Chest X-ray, AP view. Patient: 54 years old, sex M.
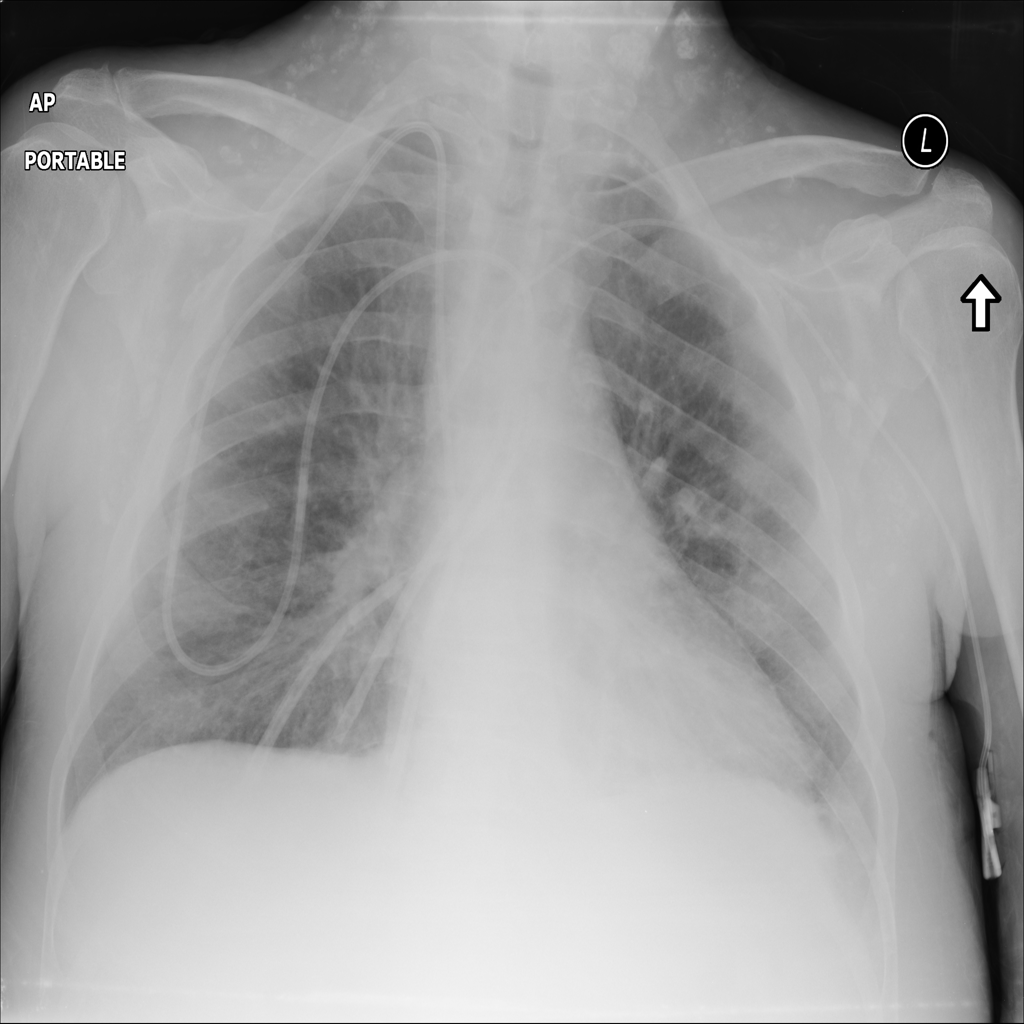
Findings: No Finding